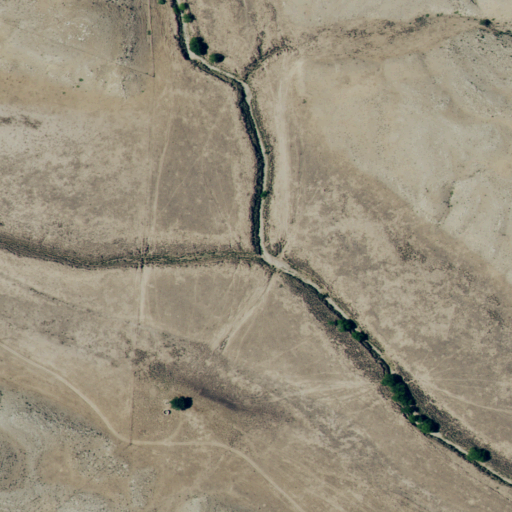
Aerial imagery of valley in New Mexico named Fifteenmile Arroyo containing shrub and grassland